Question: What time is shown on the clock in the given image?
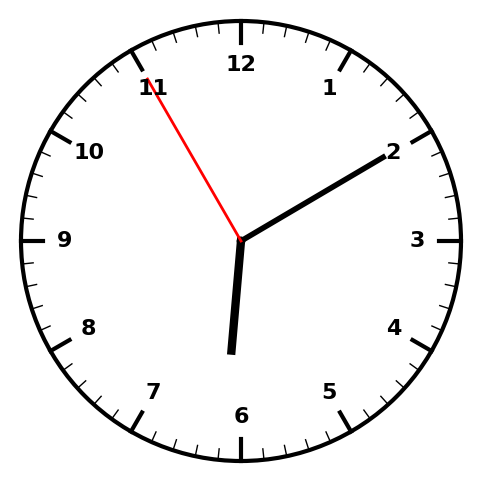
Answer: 06:09:55